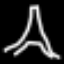
Label: The Eiffel Tower